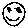
Label: smiley face